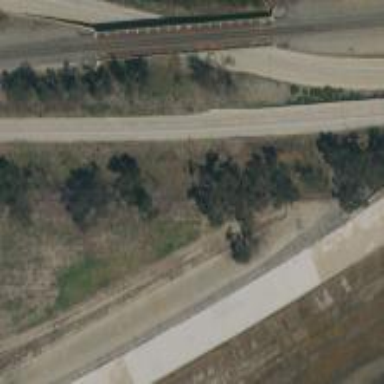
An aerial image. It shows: Busway road.